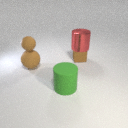
large brown rubber sphere below small brown rubber sphere